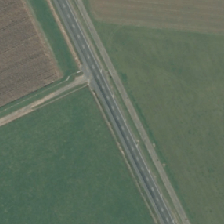
Land cover: high_producing_grassland